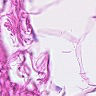
Metastatic tissue present: no